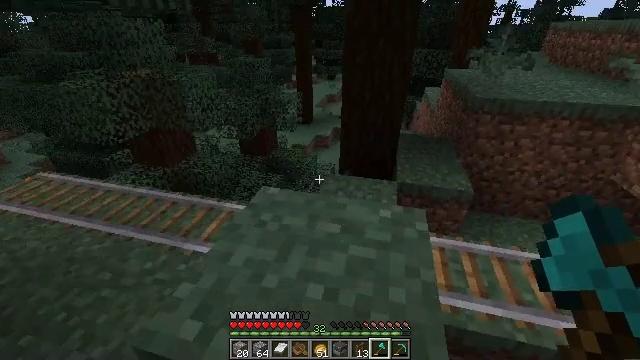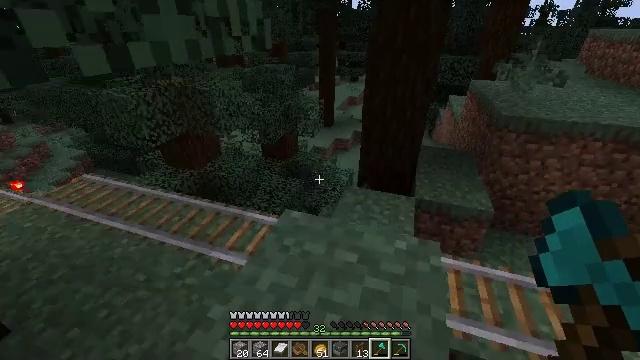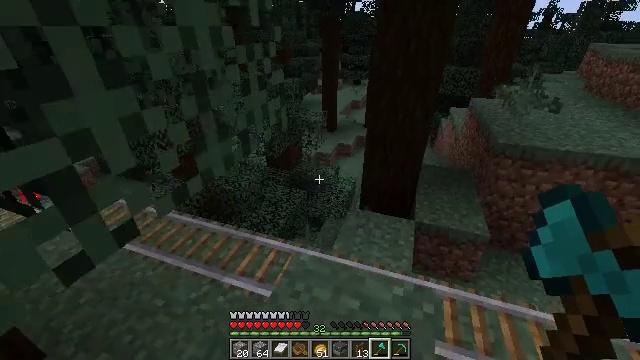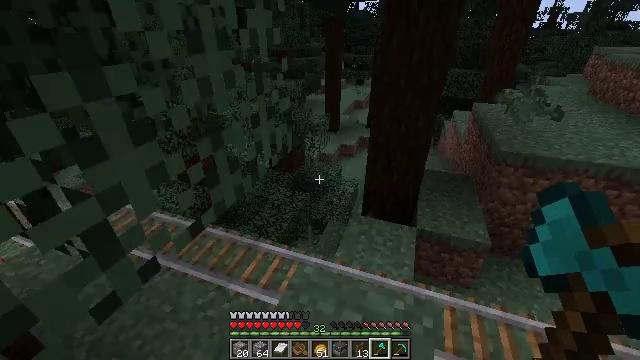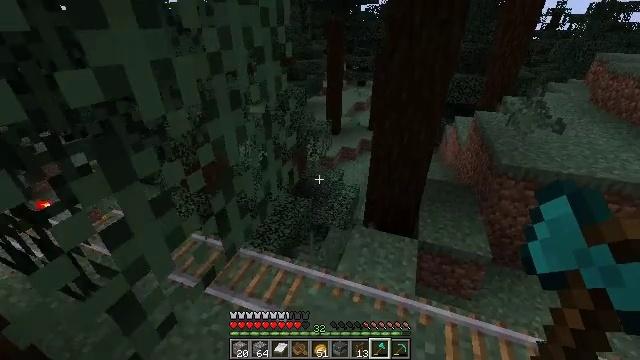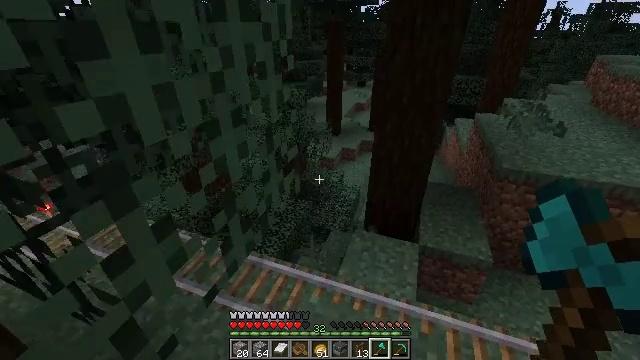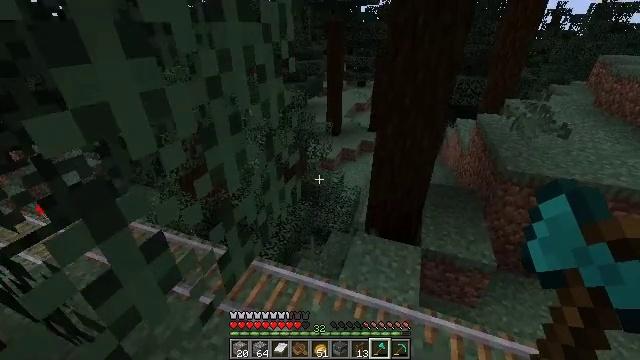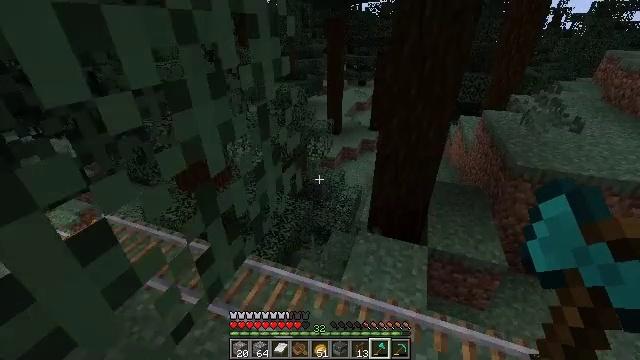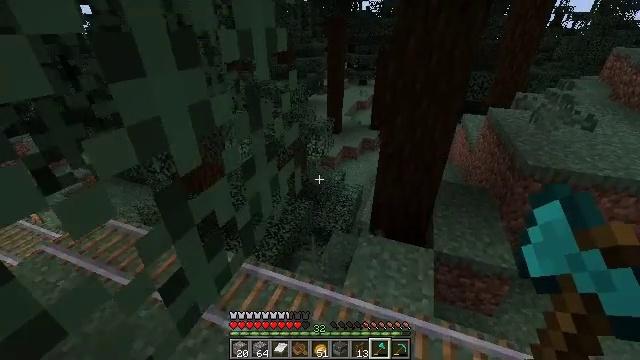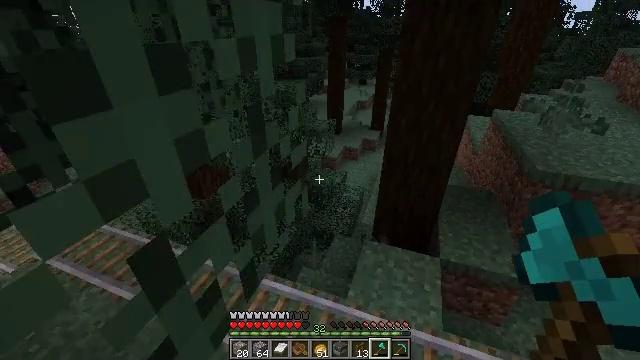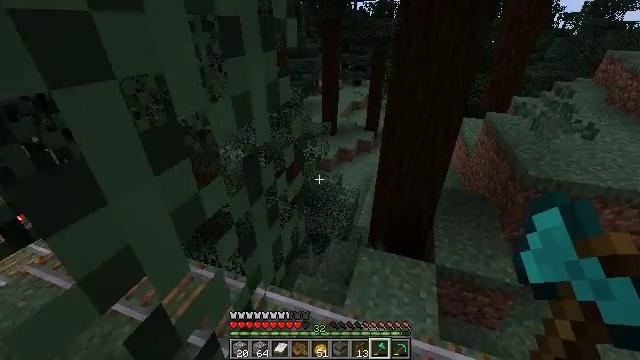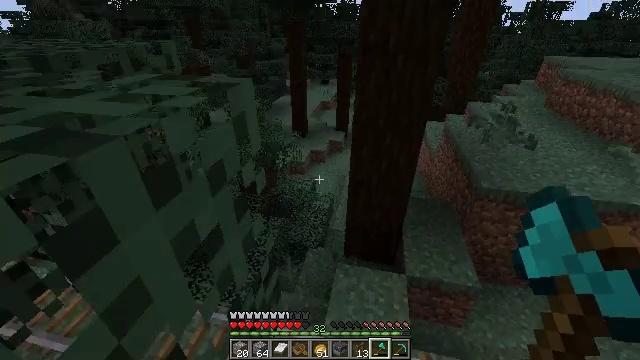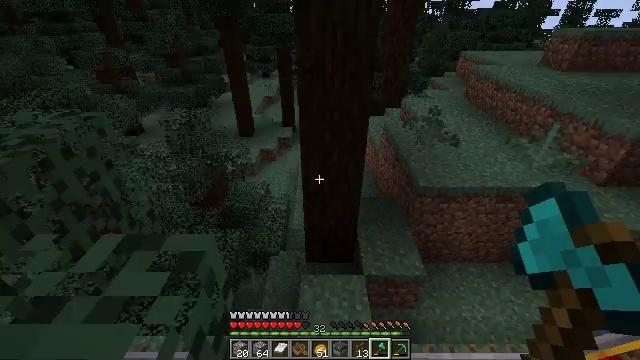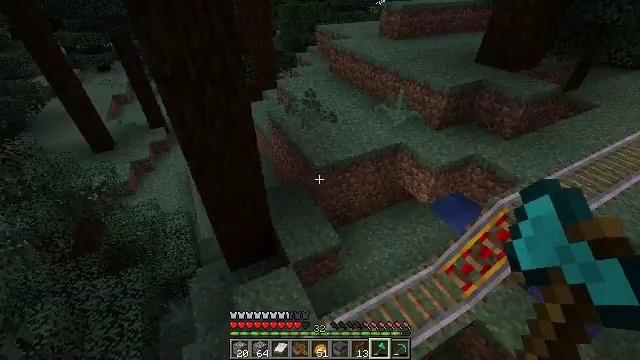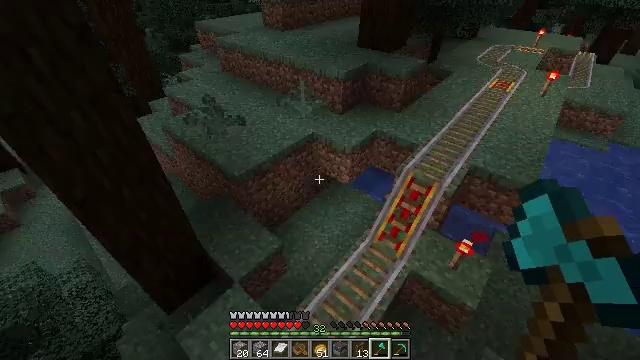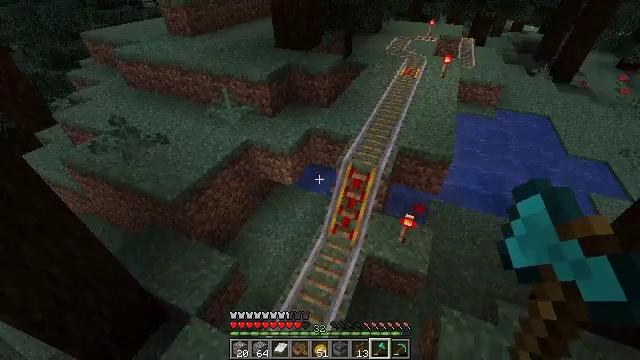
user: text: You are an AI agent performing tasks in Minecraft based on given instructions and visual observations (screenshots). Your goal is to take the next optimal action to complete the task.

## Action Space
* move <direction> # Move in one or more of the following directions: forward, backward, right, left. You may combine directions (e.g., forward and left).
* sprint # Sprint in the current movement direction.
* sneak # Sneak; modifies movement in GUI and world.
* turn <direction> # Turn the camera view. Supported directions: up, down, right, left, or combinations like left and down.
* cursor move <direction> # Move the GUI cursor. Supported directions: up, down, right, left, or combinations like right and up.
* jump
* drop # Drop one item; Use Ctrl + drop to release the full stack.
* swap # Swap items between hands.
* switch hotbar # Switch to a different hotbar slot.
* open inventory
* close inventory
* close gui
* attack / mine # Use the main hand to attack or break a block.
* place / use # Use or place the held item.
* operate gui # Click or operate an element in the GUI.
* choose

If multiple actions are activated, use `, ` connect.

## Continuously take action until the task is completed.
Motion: motion action
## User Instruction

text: Remove a spruce boat from the inventory.
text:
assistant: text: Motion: move forward, turn left, jump
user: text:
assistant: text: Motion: move forward, jump
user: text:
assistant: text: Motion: move forward, jump
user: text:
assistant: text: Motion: move forward, jump
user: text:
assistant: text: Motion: move forward, jump
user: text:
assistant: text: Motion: move forward, jump
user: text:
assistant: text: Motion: move forward, jump
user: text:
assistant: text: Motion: move forward and move left, jump
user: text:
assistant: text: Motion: move forward and move left, jump
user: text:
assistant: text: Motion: move forward and move left, turn right, jump
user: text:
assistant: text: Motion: move forward and move left, turn right, jump
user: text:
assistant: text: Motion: move forward and move left, turn right and down, jump
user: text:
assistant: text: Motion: move forward and move left, turn right and down, jump
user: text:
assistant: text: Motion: move forward, turn right and down
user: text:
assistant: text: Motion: move forward, turn right
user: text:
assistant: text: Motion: move forward, turn right
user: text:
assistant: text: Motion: move forward, turn right
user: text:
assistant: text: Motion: move forward and move right, turn right and up
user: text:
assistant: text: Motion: move forward and move right, turn up
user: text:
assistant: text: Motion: move forward and move right, turn left and up
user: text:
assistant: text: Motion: move forward and move right, turn left and up
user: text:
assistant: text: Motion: move forward, sprint, turn left and up
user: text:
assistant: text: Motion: move forward, sprint, turn left and up
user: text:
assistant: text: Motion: move forward, sprint, turn left and up
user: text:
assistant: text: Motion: move forward, sprint, turn left and up
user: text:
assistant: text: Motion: move forward
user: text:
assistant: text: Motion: move forward
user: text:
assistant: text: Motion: move forward
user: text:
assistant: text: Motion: move forward, turn right and up, jump
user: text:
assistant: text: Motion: move forward, turn right and up, jump